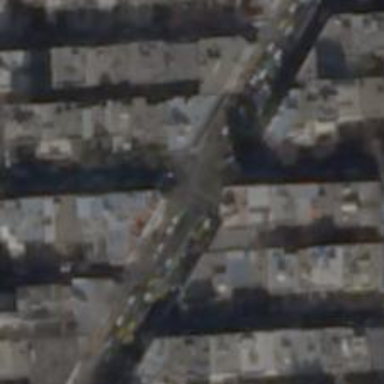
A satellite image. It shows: Crossing road.